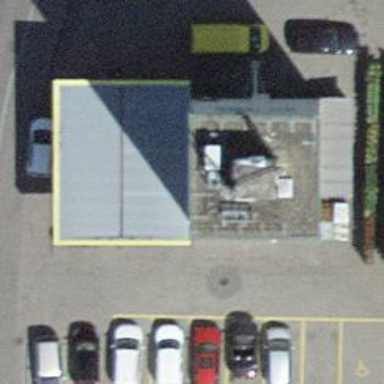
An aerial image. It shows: Fuel station providing compressed natural gas (CNG).